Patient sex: M
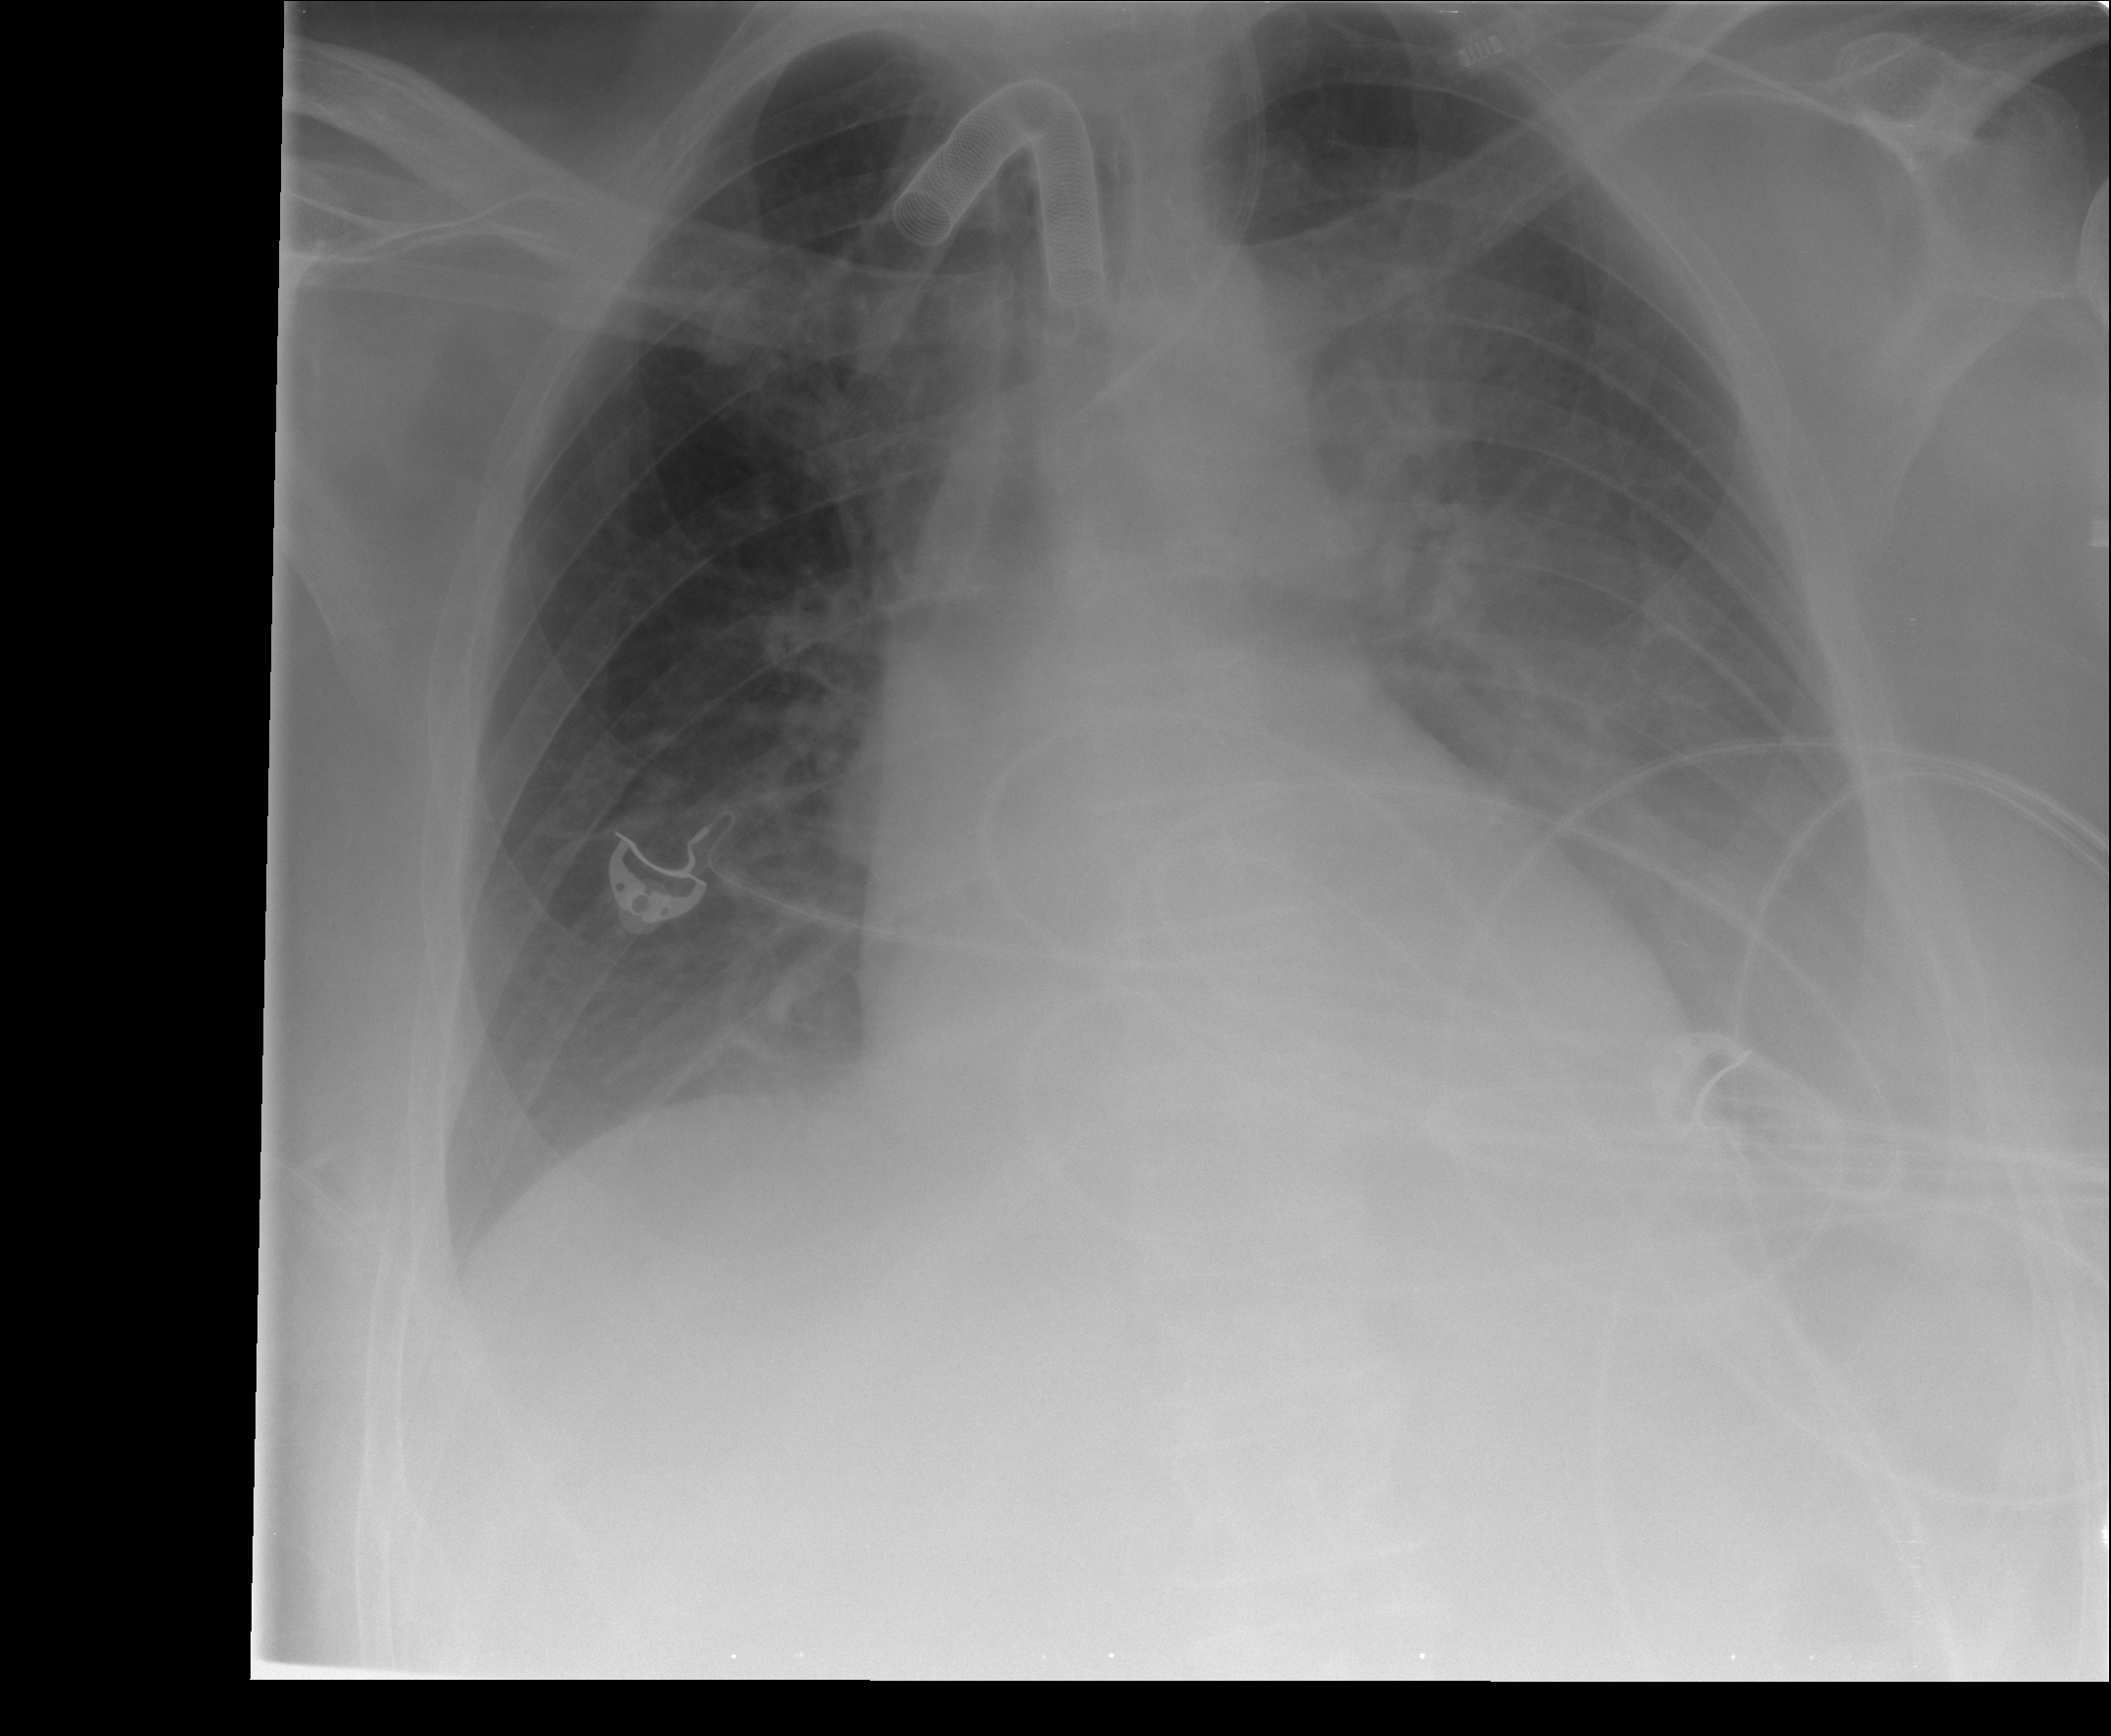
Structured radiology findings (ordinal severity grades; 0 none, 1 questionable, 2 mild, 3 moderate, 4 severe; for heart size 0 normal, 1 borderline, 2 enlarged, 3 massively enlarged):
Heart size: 1
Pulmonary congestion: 0
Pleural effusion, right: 2
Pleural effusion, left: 3
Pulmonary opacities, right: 0
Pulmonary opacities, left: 2
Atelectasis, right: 2
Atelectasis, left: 2